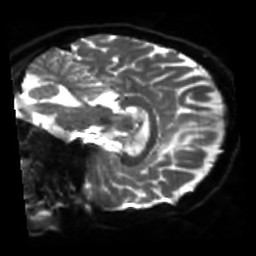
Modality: sbref
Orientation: sagittal
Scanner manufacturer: siemens
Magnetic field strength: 3 T
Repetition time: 4 s
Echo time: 0.0594 s